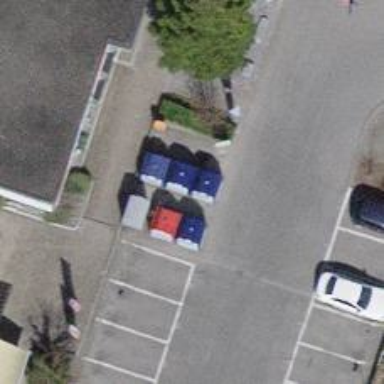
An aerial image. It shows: Recycling container for recycling.